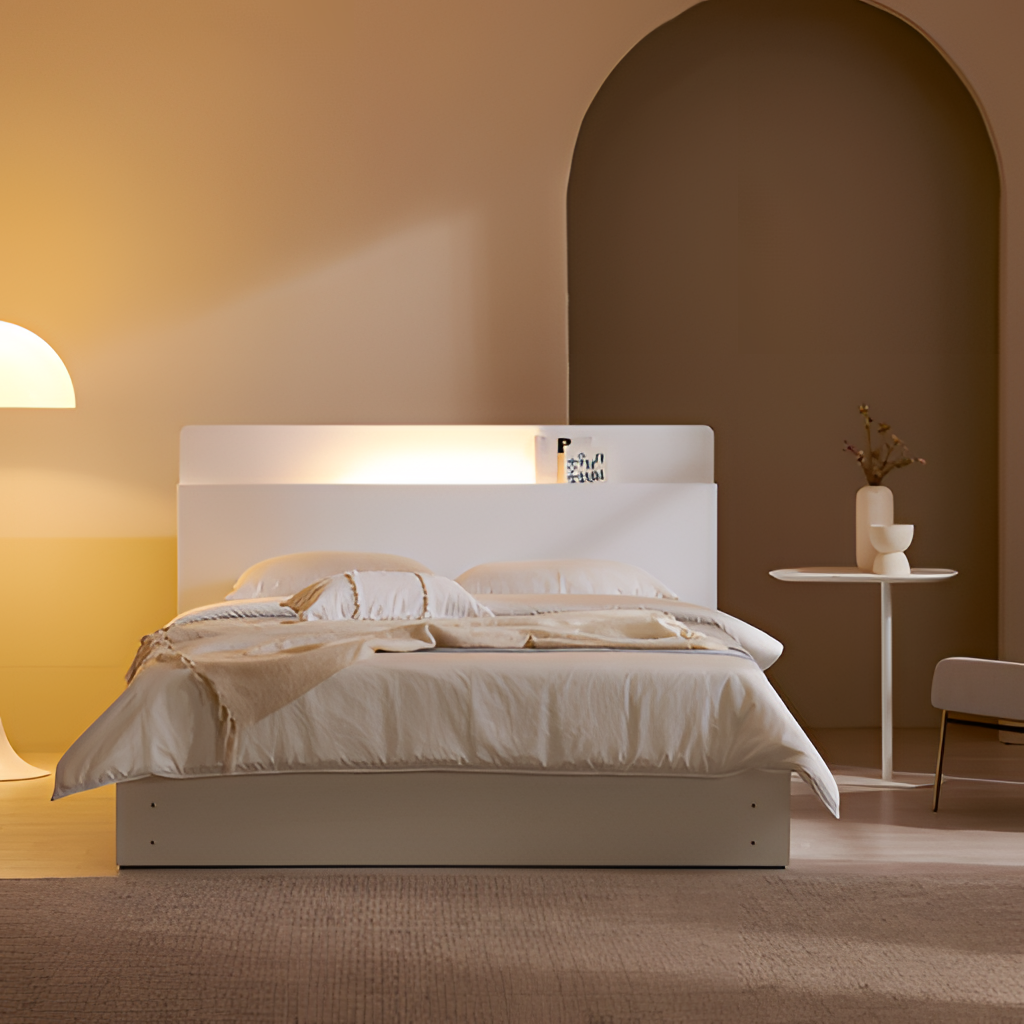
wood backlit headboard bed, bedroom, modern, beige wood flooring, with plank pattern, paint wallpaper, with vertical two tone pattern